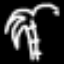
Label: palm tree